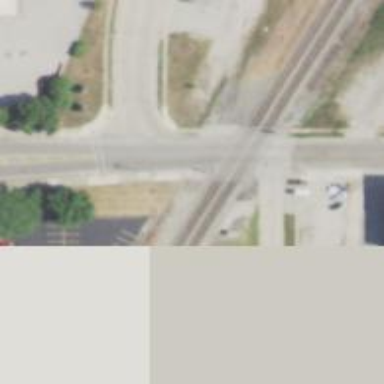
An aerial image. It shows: Railway crossing.